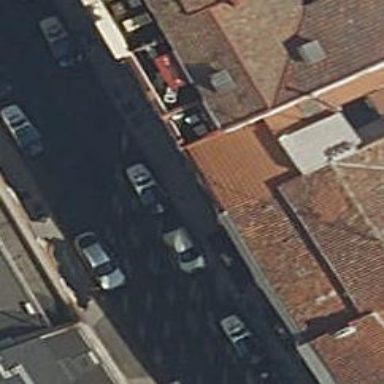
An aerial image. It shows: Fast food establishment.